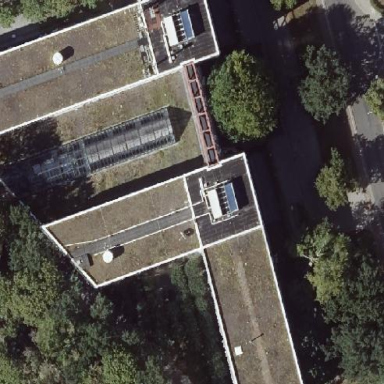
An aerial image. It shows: White hotel building with flat roof painted in black color.